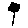
Label: flower